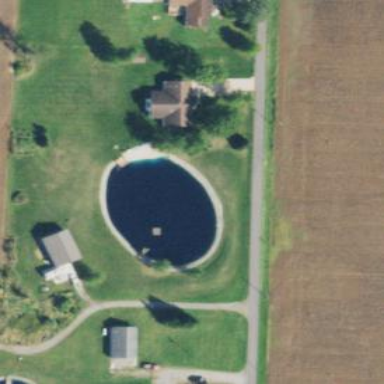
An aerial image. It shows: Swimming area next to pond. The pond is natural water feature.